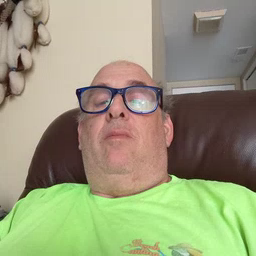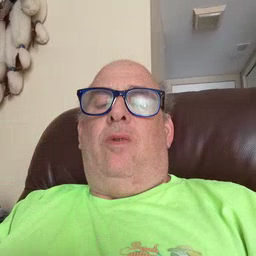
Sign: read